Question: When i run the app on simulator it looks different from the view controller storyboard. I guess it is a problem with auto layout , but i don't know how to fix it. What should i do? Thank you in advance.
edit: It looks perfect in simulator iphone 5 or 5s , but it looks different if i change the simulator to iphone 4s , 6 or 6plus.

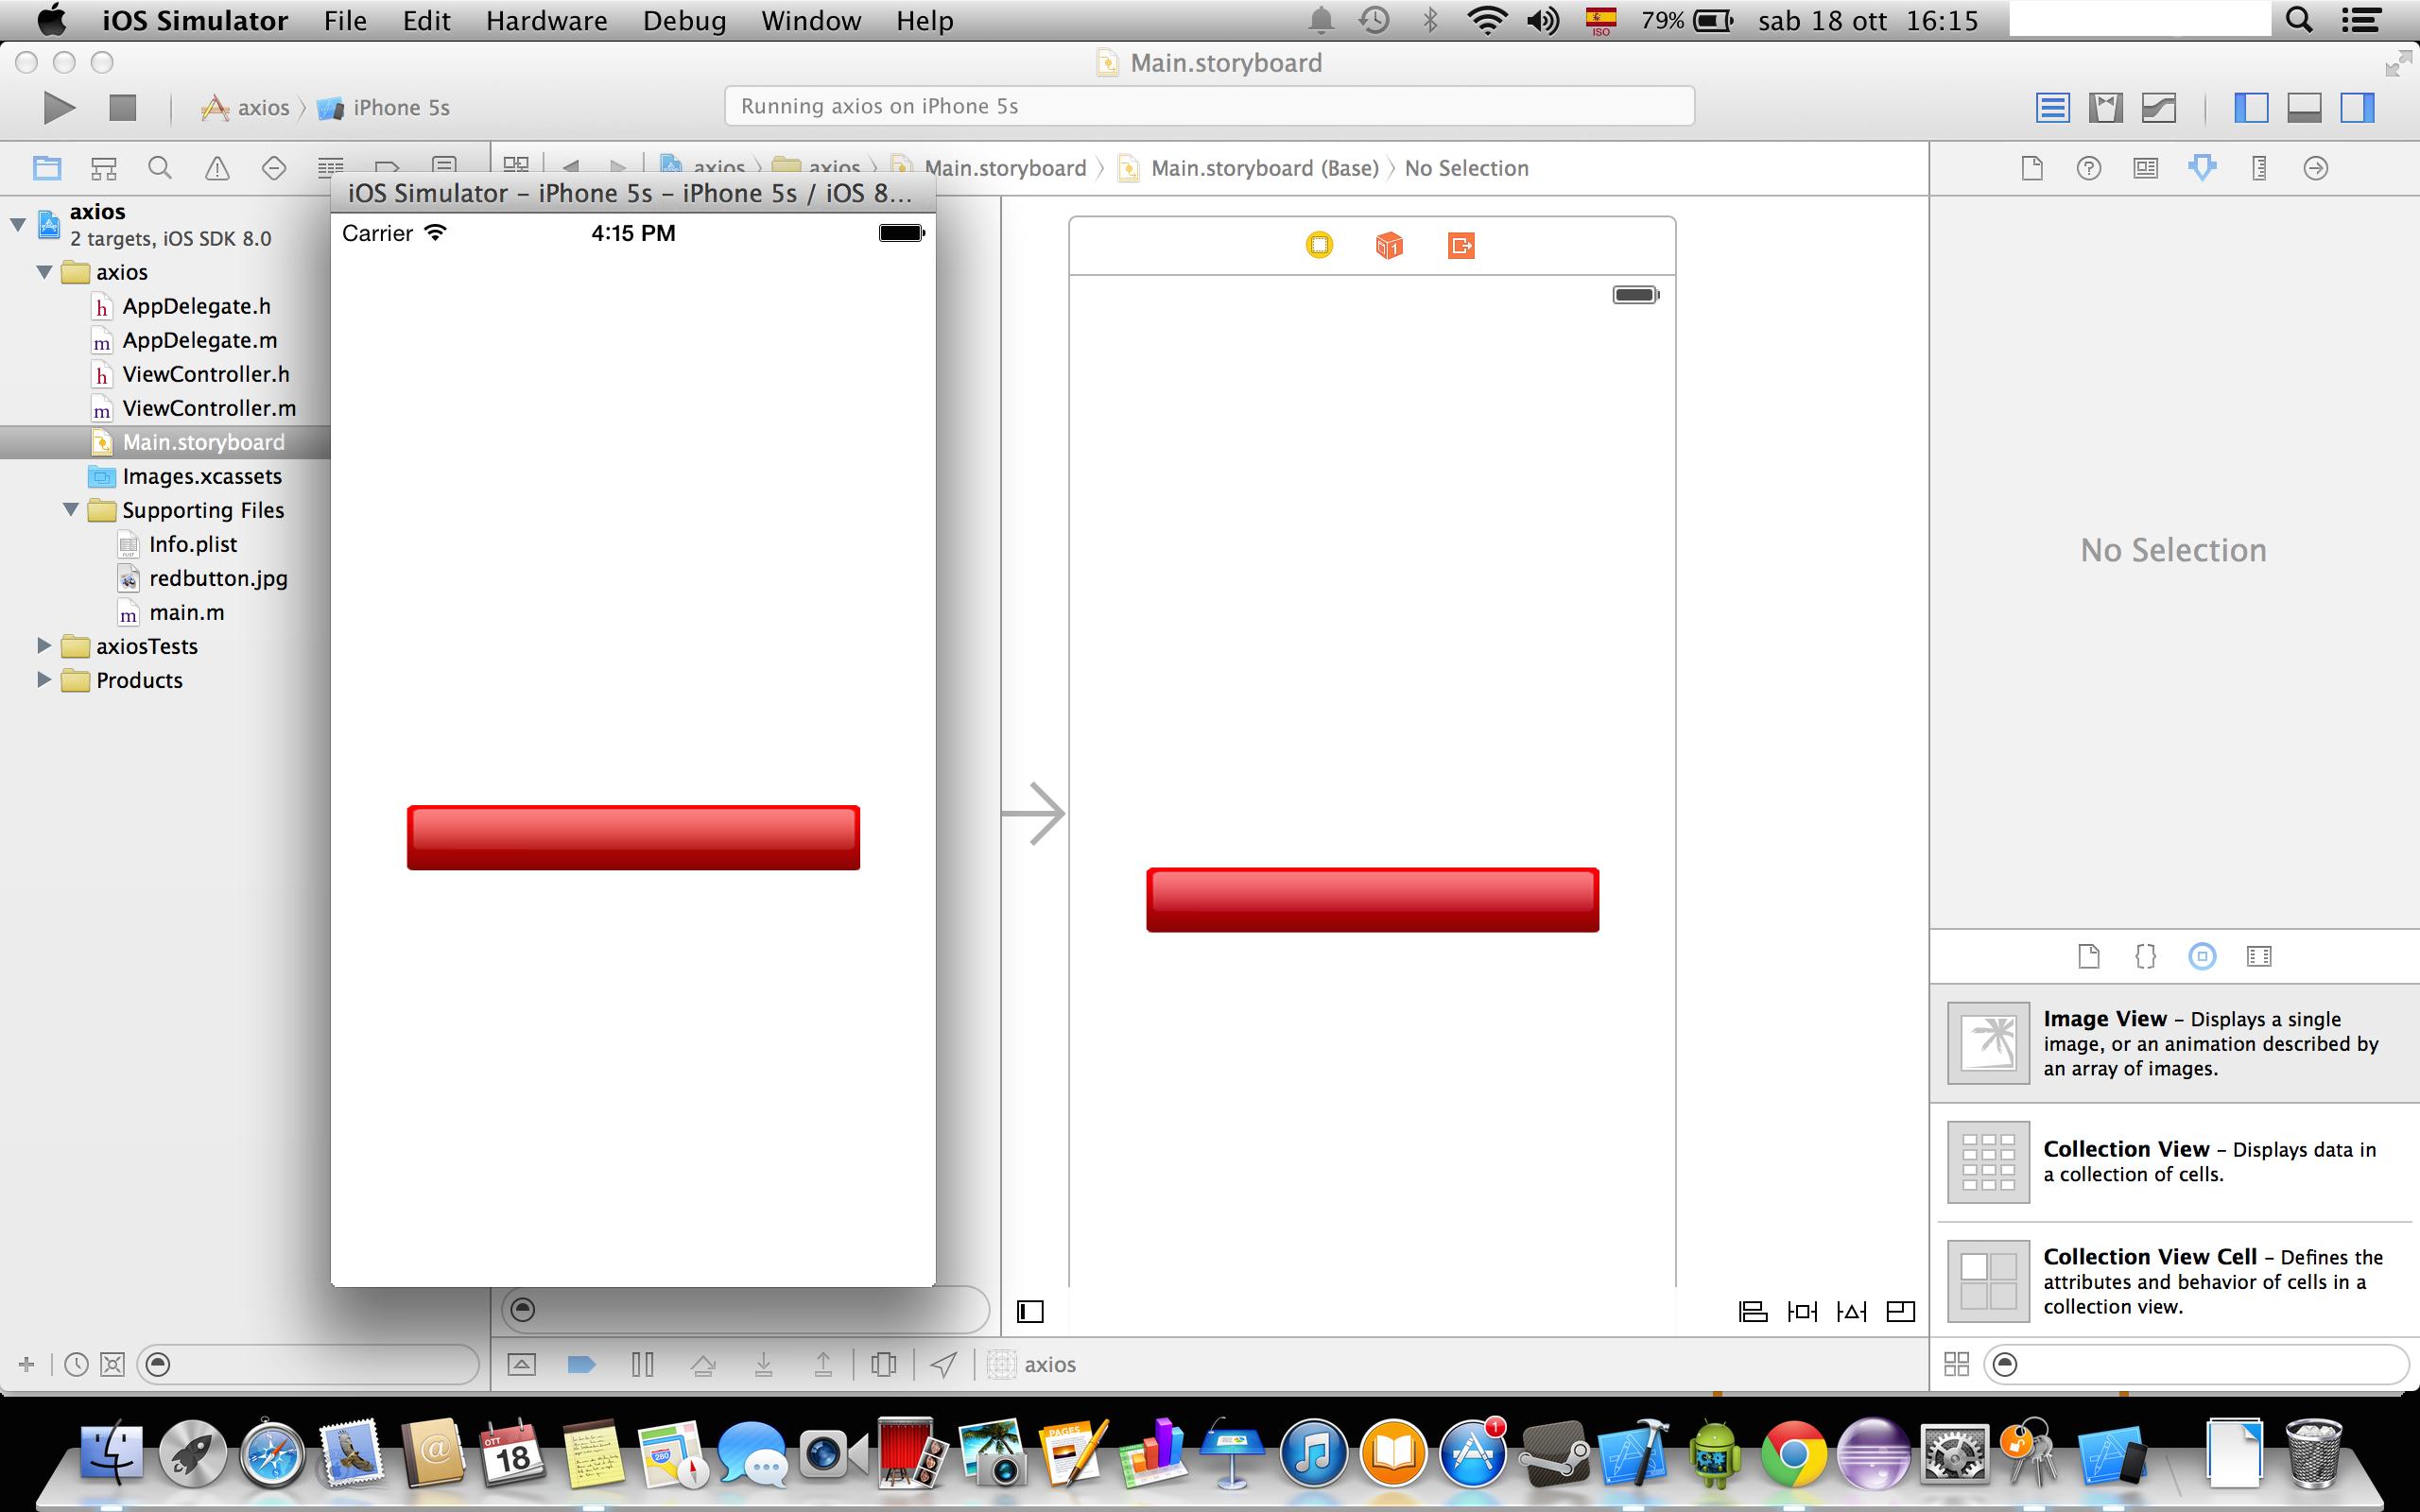
Answer: If you want to center the button in superview, select the red button, firstly go to Editor --> Align --> Horizontal center in container. Secondly go to Editor --> Pin --> Leading space to superview/Top space to super view to add top space and leading space to super view, or you can just click adding missing constraints in storyboard, which adds missing constraints.